Question: how can i make netbios be disabled using C#
heres the sample image i want to do

Also, can i do it on every network adapter in my PC? how can i also select the adapter that i like, then set it. is there a way to keep it permanently disabled? thanks
I currently tried to code, but i cant find any class, or any method that can actually manipulate the settings in my network adapter. I hope you could help me. Thank you
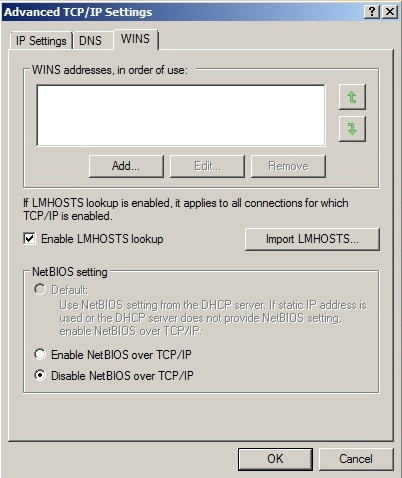
Answer: You'll probably need <URL> may guide you in the right direction.